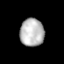
Tissue: prostate
Cell type: T cells
Senescence score: 0.2819
Nuclear area (px): 657
Mean DAPI intensity: 185.161